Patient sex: M
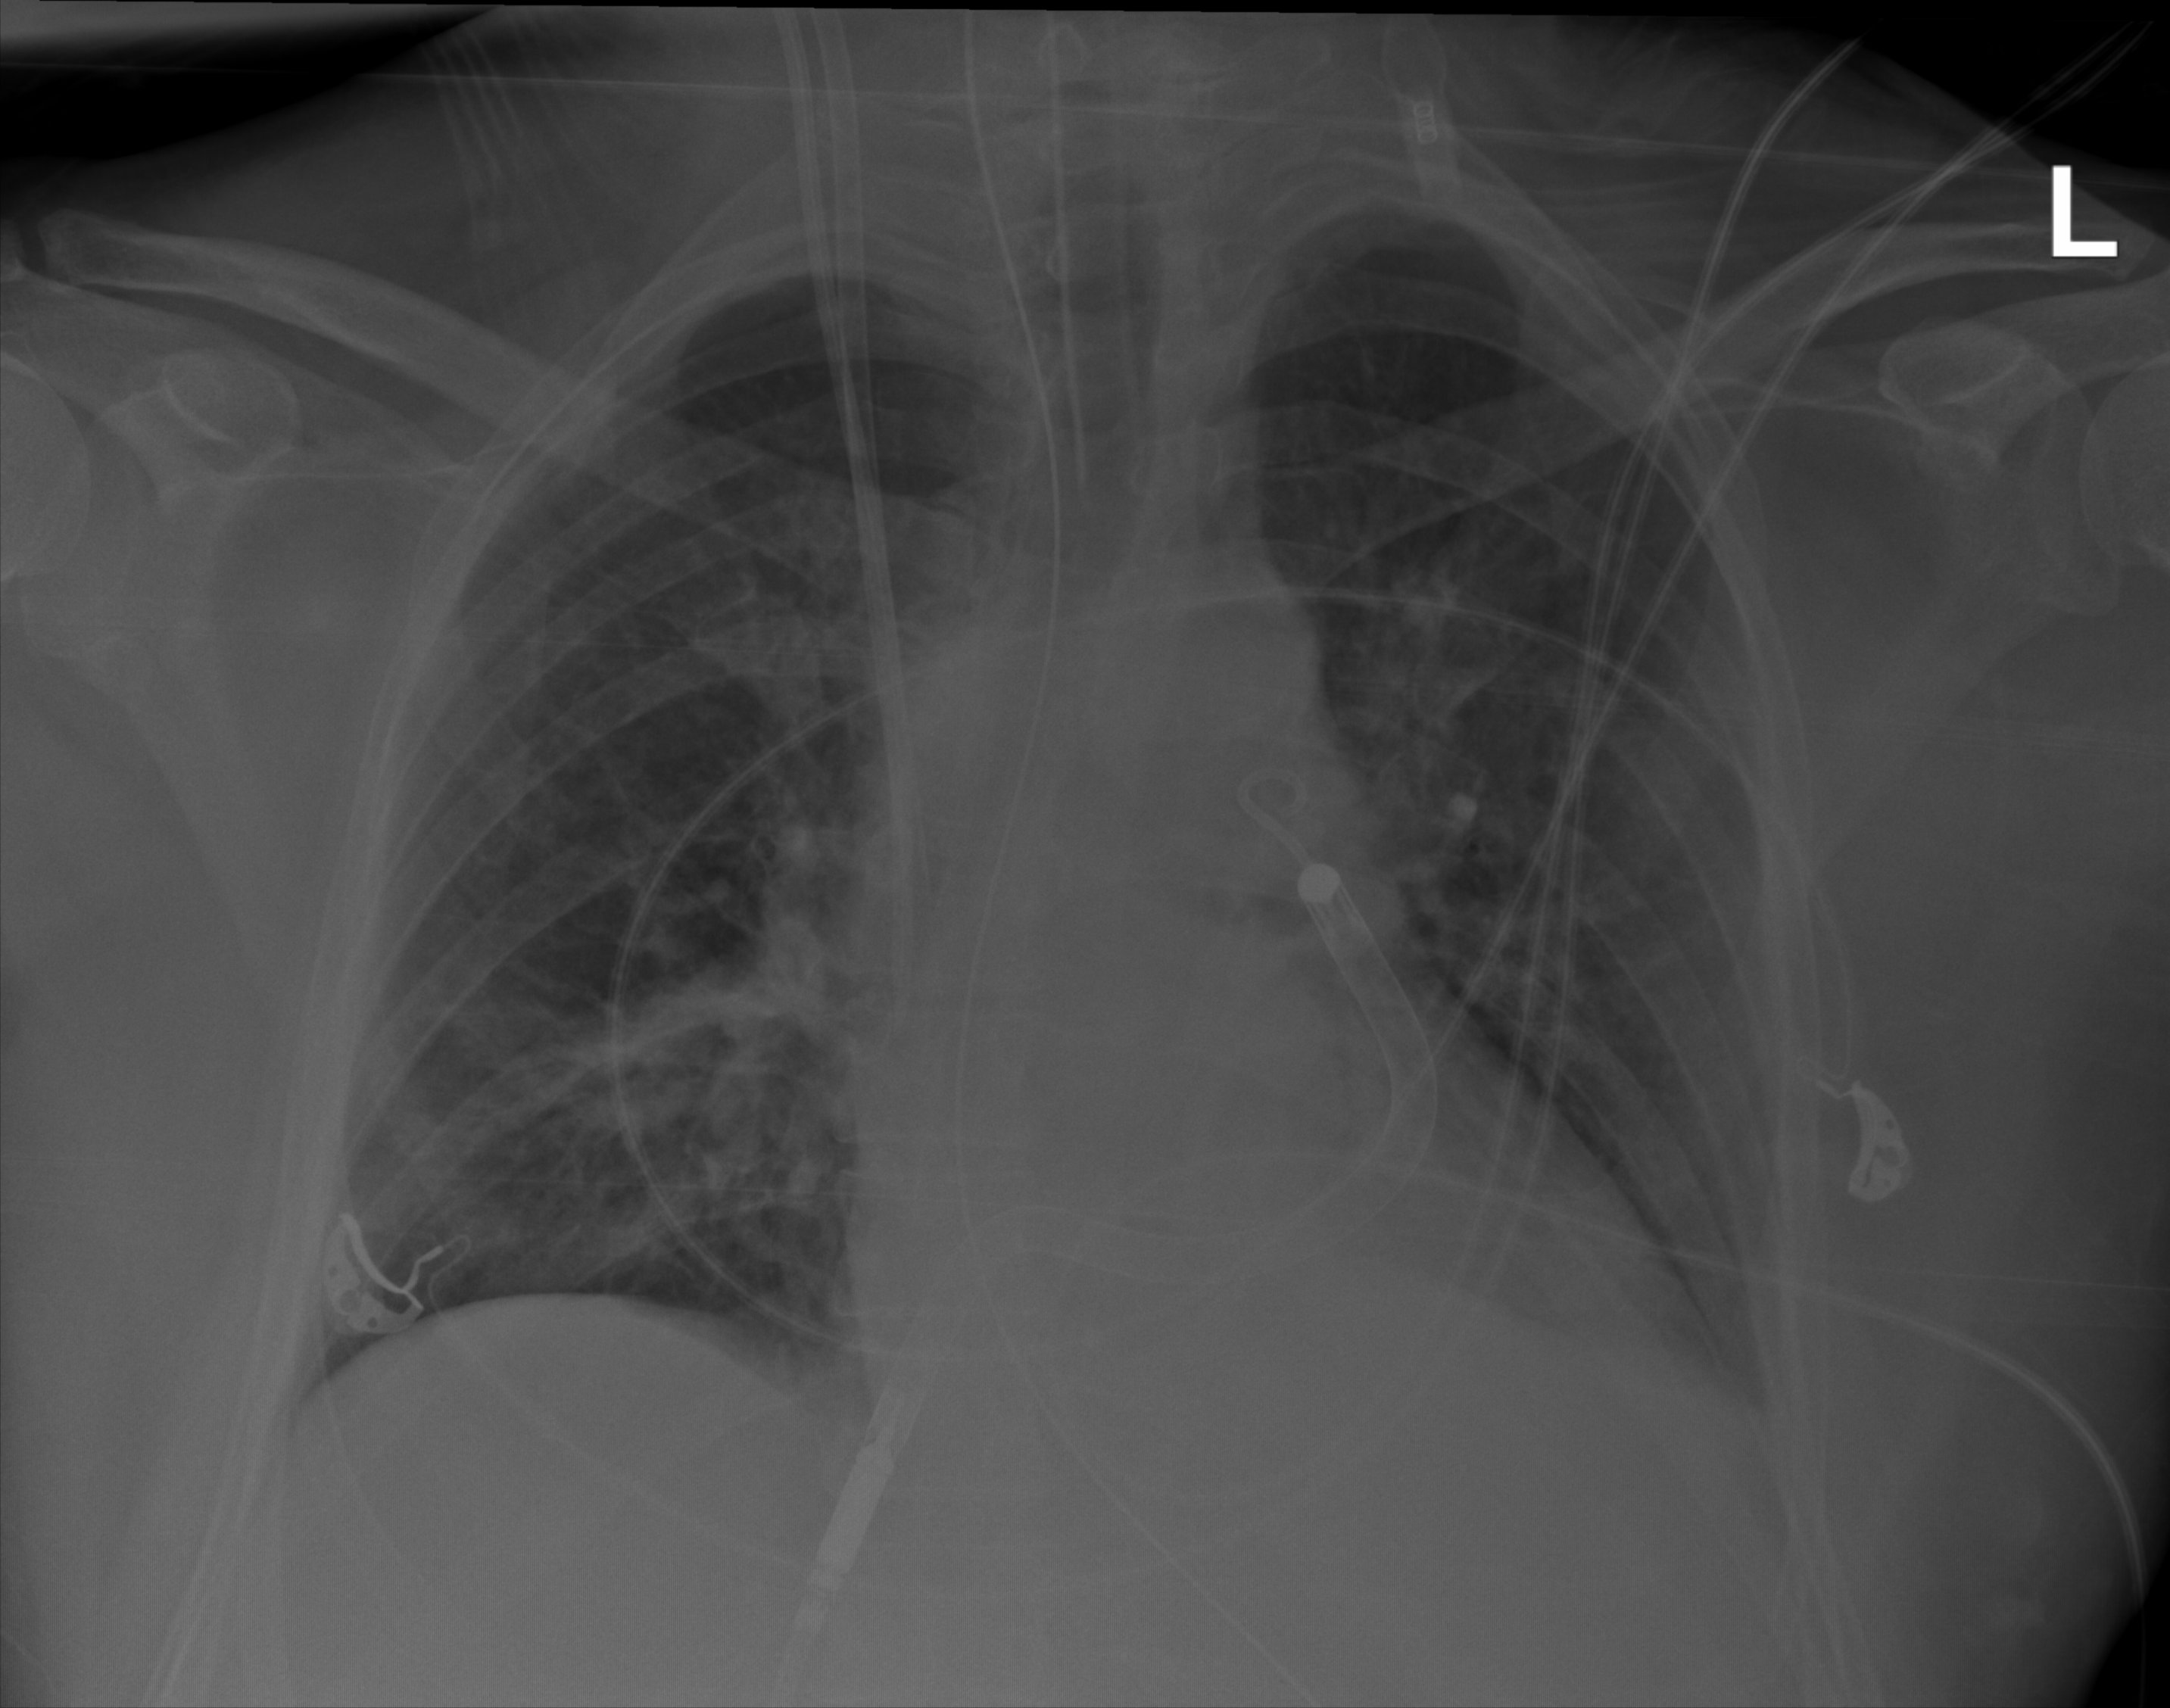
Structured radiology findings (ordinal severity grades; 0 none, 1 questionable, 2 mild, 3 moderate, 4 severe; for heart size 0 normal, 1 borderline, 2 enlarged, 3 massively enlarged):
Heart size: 1
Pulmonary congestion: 2
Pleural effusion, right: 0
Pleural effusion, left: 2
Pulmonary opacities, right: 2
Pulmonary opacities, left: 0
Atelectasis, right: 2
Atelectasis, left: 2